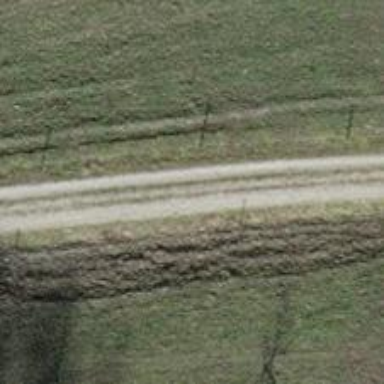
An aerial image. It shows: Track with compacted grade2 surface.